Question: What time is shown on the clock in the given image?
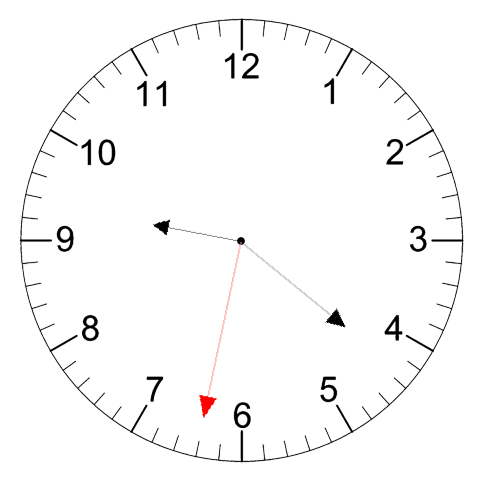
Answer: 09:21:32